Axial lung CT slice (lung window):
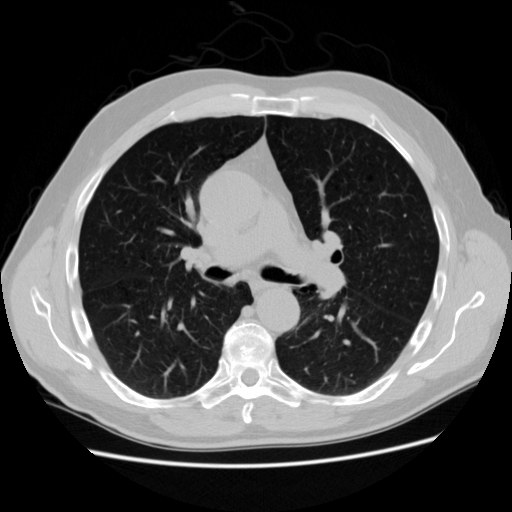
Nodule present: no